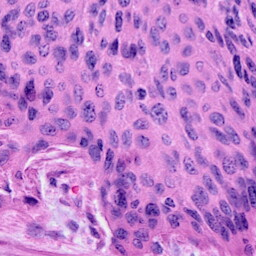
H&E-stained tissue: Cervix